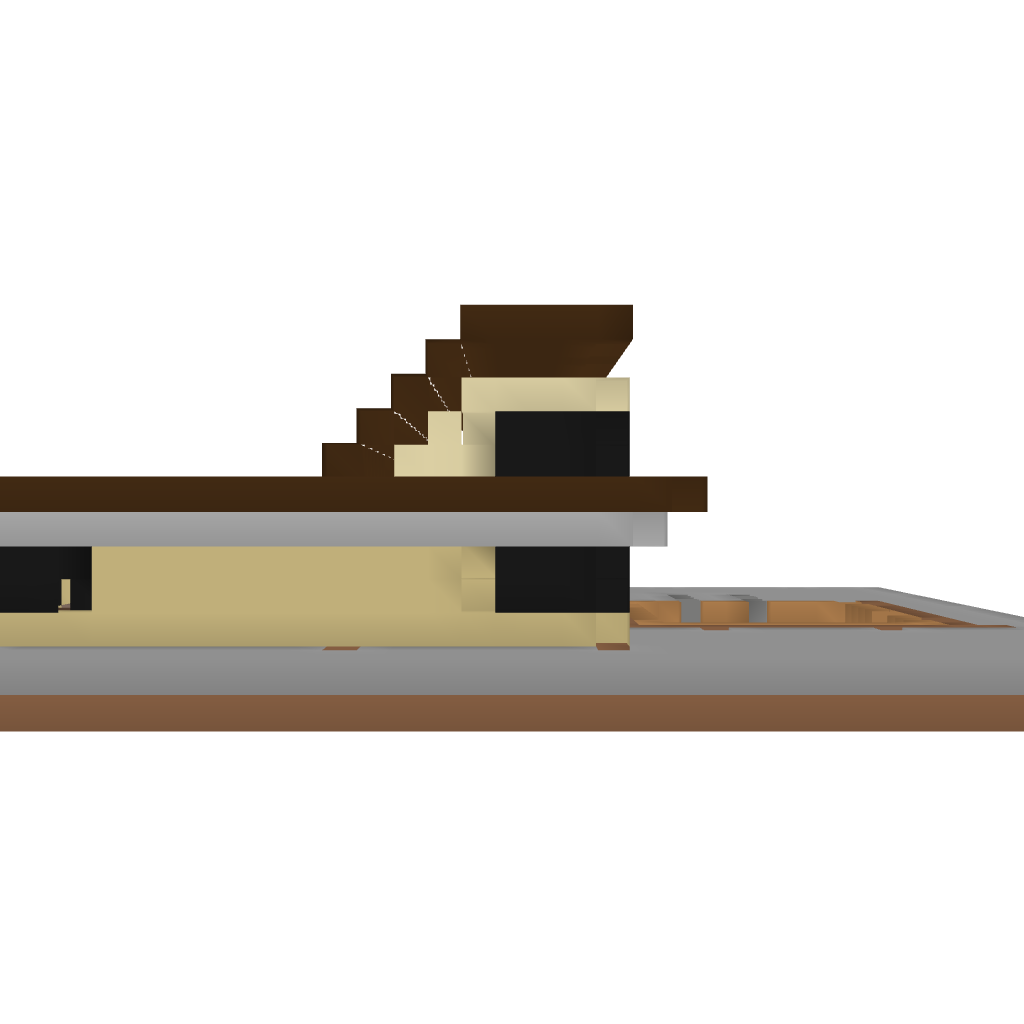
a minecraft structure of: Modern House 001 V2